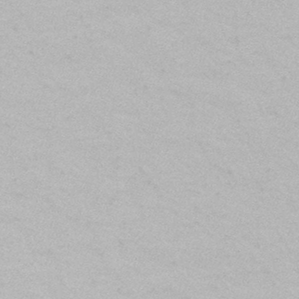
Label: frost